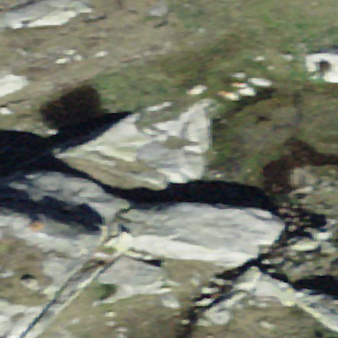
Label: bouldering_area